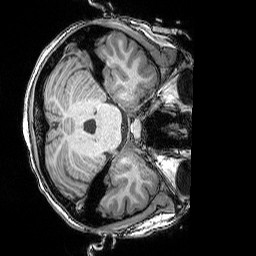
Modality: T1w
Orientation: axial
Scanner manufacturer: siemens
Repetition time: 2.25 s
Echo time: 0.00418 s